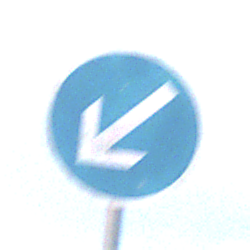
Verkehrszeichen: VorgeschriebeneVorbeifahrtLinks
Umgebung: Outdoor, Nature
Tageszeit: SunriseSunset
Wetter: PartlyCloudy
Licht: Natural
Jahreszeit: NotSpecified
Kontrast: LowContrast